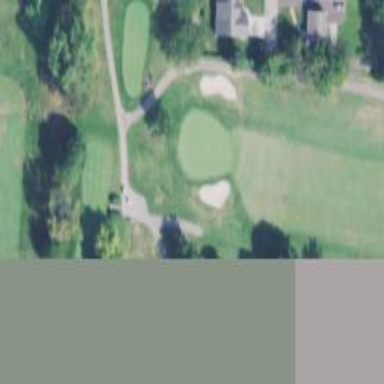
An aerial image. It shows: Path used for both walking and golf.